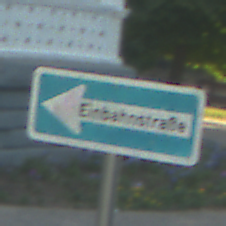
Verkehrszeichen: EinbahnstrasseLinksweisend
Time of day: SunriseSunset
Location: Outdoor (Suburban)
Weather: PartlyCloudy
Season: NotSpecified
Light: Natural